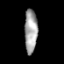
Tissue: prostate
Cell type: T cells
Senescence score: 0.3496
Nuclear area (px): 555
Mean DAPI intensity: 163.29